Field crop: maize
Growth stage: 2
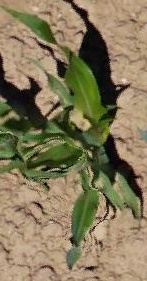
Species: maize